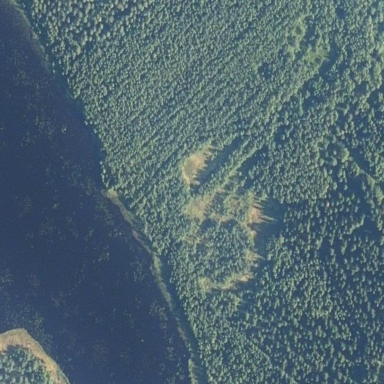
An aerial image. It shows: Scrub area identified as Corine Transitional woodland-shrub.